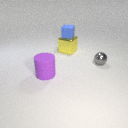
large yellow metal cube below small blue rubber cube